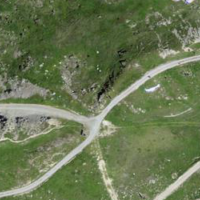
EUNIS habitat code: 31
Species observed at this site:
Pimpinella major
Veronica aphylla
Silene acaulis
Montifringilla nivalis
Hedysarum hedysaroides
Corvus corax